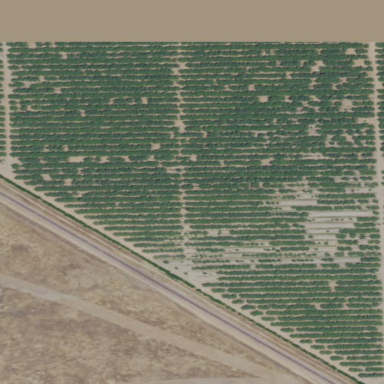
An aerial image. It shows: Orchard.